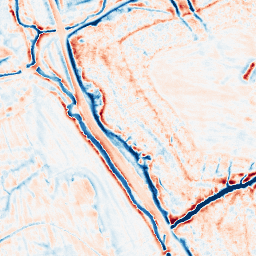
Category: edge_preserving
Decomposition family: bilateral
Decomposition parameters: d: 15
sigma_color: 75
sigma_space: 100
Upsampling method: regularized
Upsampling parameters: scale: 4
lambda_reg: 0.001
Upsampling scale: 4